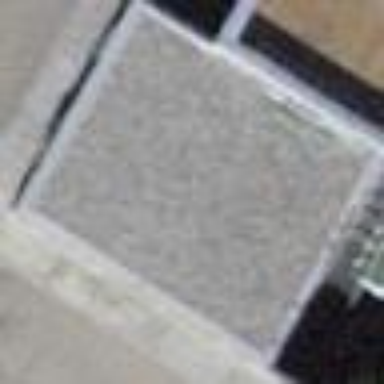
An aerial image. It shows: Garage.